Interaction volume radius: 10 \u00c5
Interaction volume height: 10 \u00c5
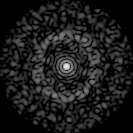
Disorder parameter: 0.8583